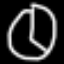
Label: clock